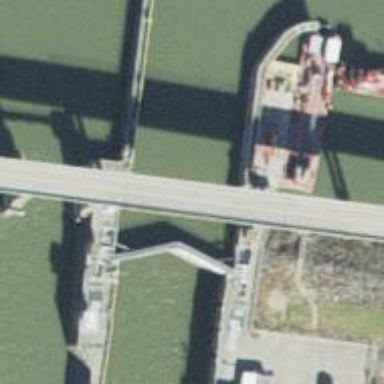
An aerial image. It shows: Lock gate along waterway.